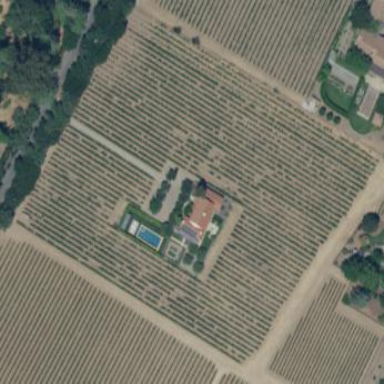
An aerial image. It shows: Vineyard with wine grapes as the main crop.